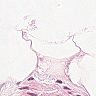
Metastatic tissue present: no